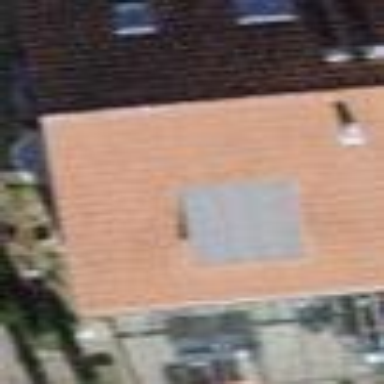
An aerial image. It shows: Building with tiled roof.